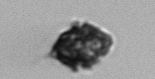
Label: Kryptoperidinium_triquetrum